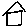
Label: house